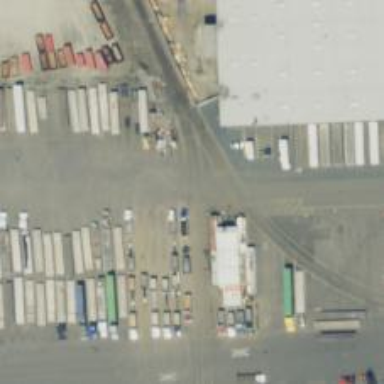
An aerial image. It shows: Railway siding for service.